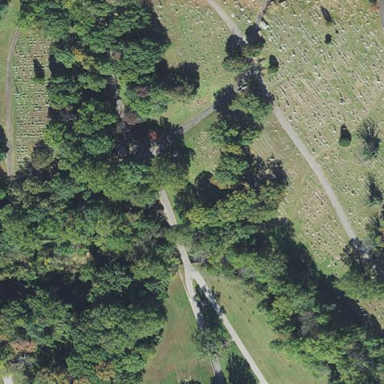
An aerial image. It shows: Sector within cemetery.